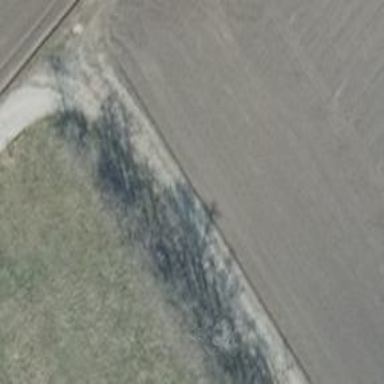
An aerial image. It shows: Gravel track with grade2 quality.